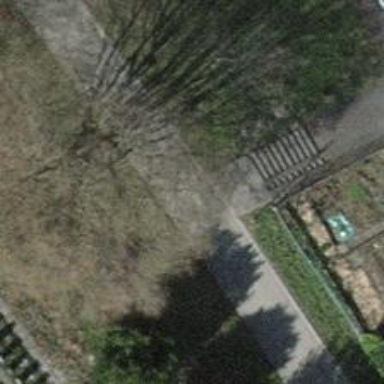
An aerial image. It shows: Asphalt steps with ramp.